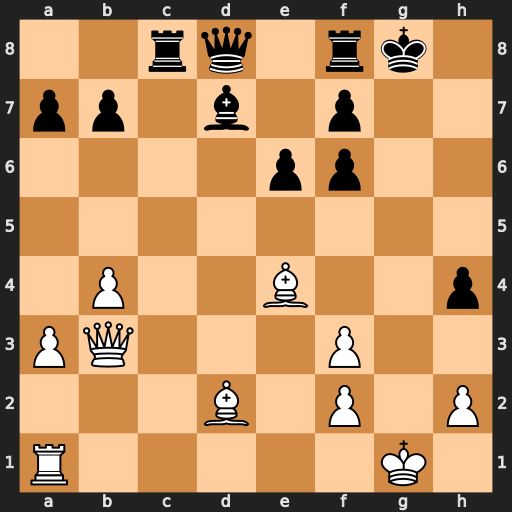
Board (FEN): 2rq1rk1/pp1b1p2/4pp2/8/1P2B2p/PQ3P2/3B1P1P/R5K1
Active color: w
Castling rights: -
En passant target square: -
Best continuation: Qe3 f5 Qh6 f6 Qg6+